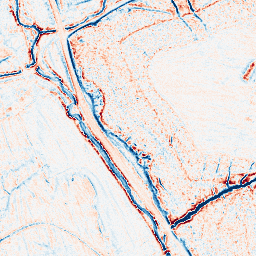
Category: edge_preserving
Decomposition family: anisotropic_diffusion
Decomposition parameters: iterations: 10
kappa: 100
gamma: 0.15
Upsampling method: bicubic_16x
Upsampling parameters: scale: 16
Upsampling scale: 16